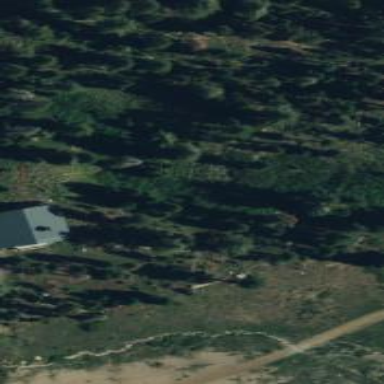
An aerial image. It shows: Evergreen woodland with needle-leaved trees.